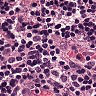
Metastatic tissue present: no